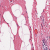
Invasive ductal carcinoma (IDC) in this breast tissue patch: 0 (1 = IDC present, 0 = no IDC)